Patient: sex F, age 46
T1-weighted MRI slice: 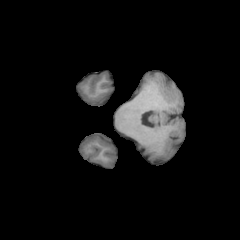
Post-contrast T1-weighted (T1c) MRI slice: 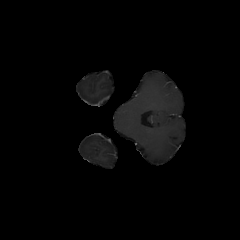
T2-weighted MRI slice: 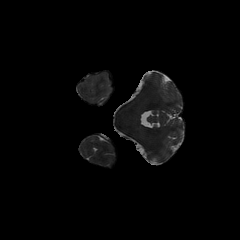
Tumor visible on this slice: no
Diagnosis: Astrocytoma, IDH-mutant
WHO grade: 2